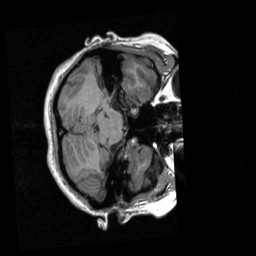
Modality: T1w
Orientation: axial
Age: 26
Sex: female
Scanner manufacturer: siemens
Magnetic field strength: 3 T
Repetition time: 2.3 s
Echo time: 0.00298 s